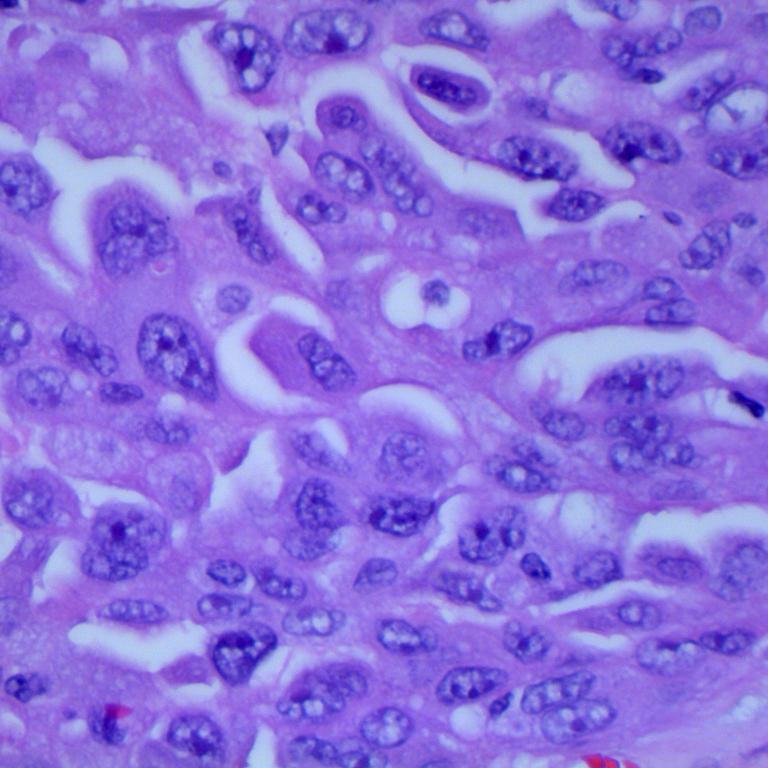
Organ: lung
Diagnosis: adenocarcinomas